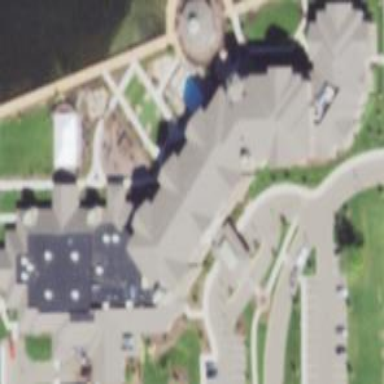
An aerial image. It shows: Hotel building.